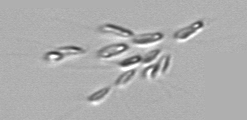
Label: Dinobryon